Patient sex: M
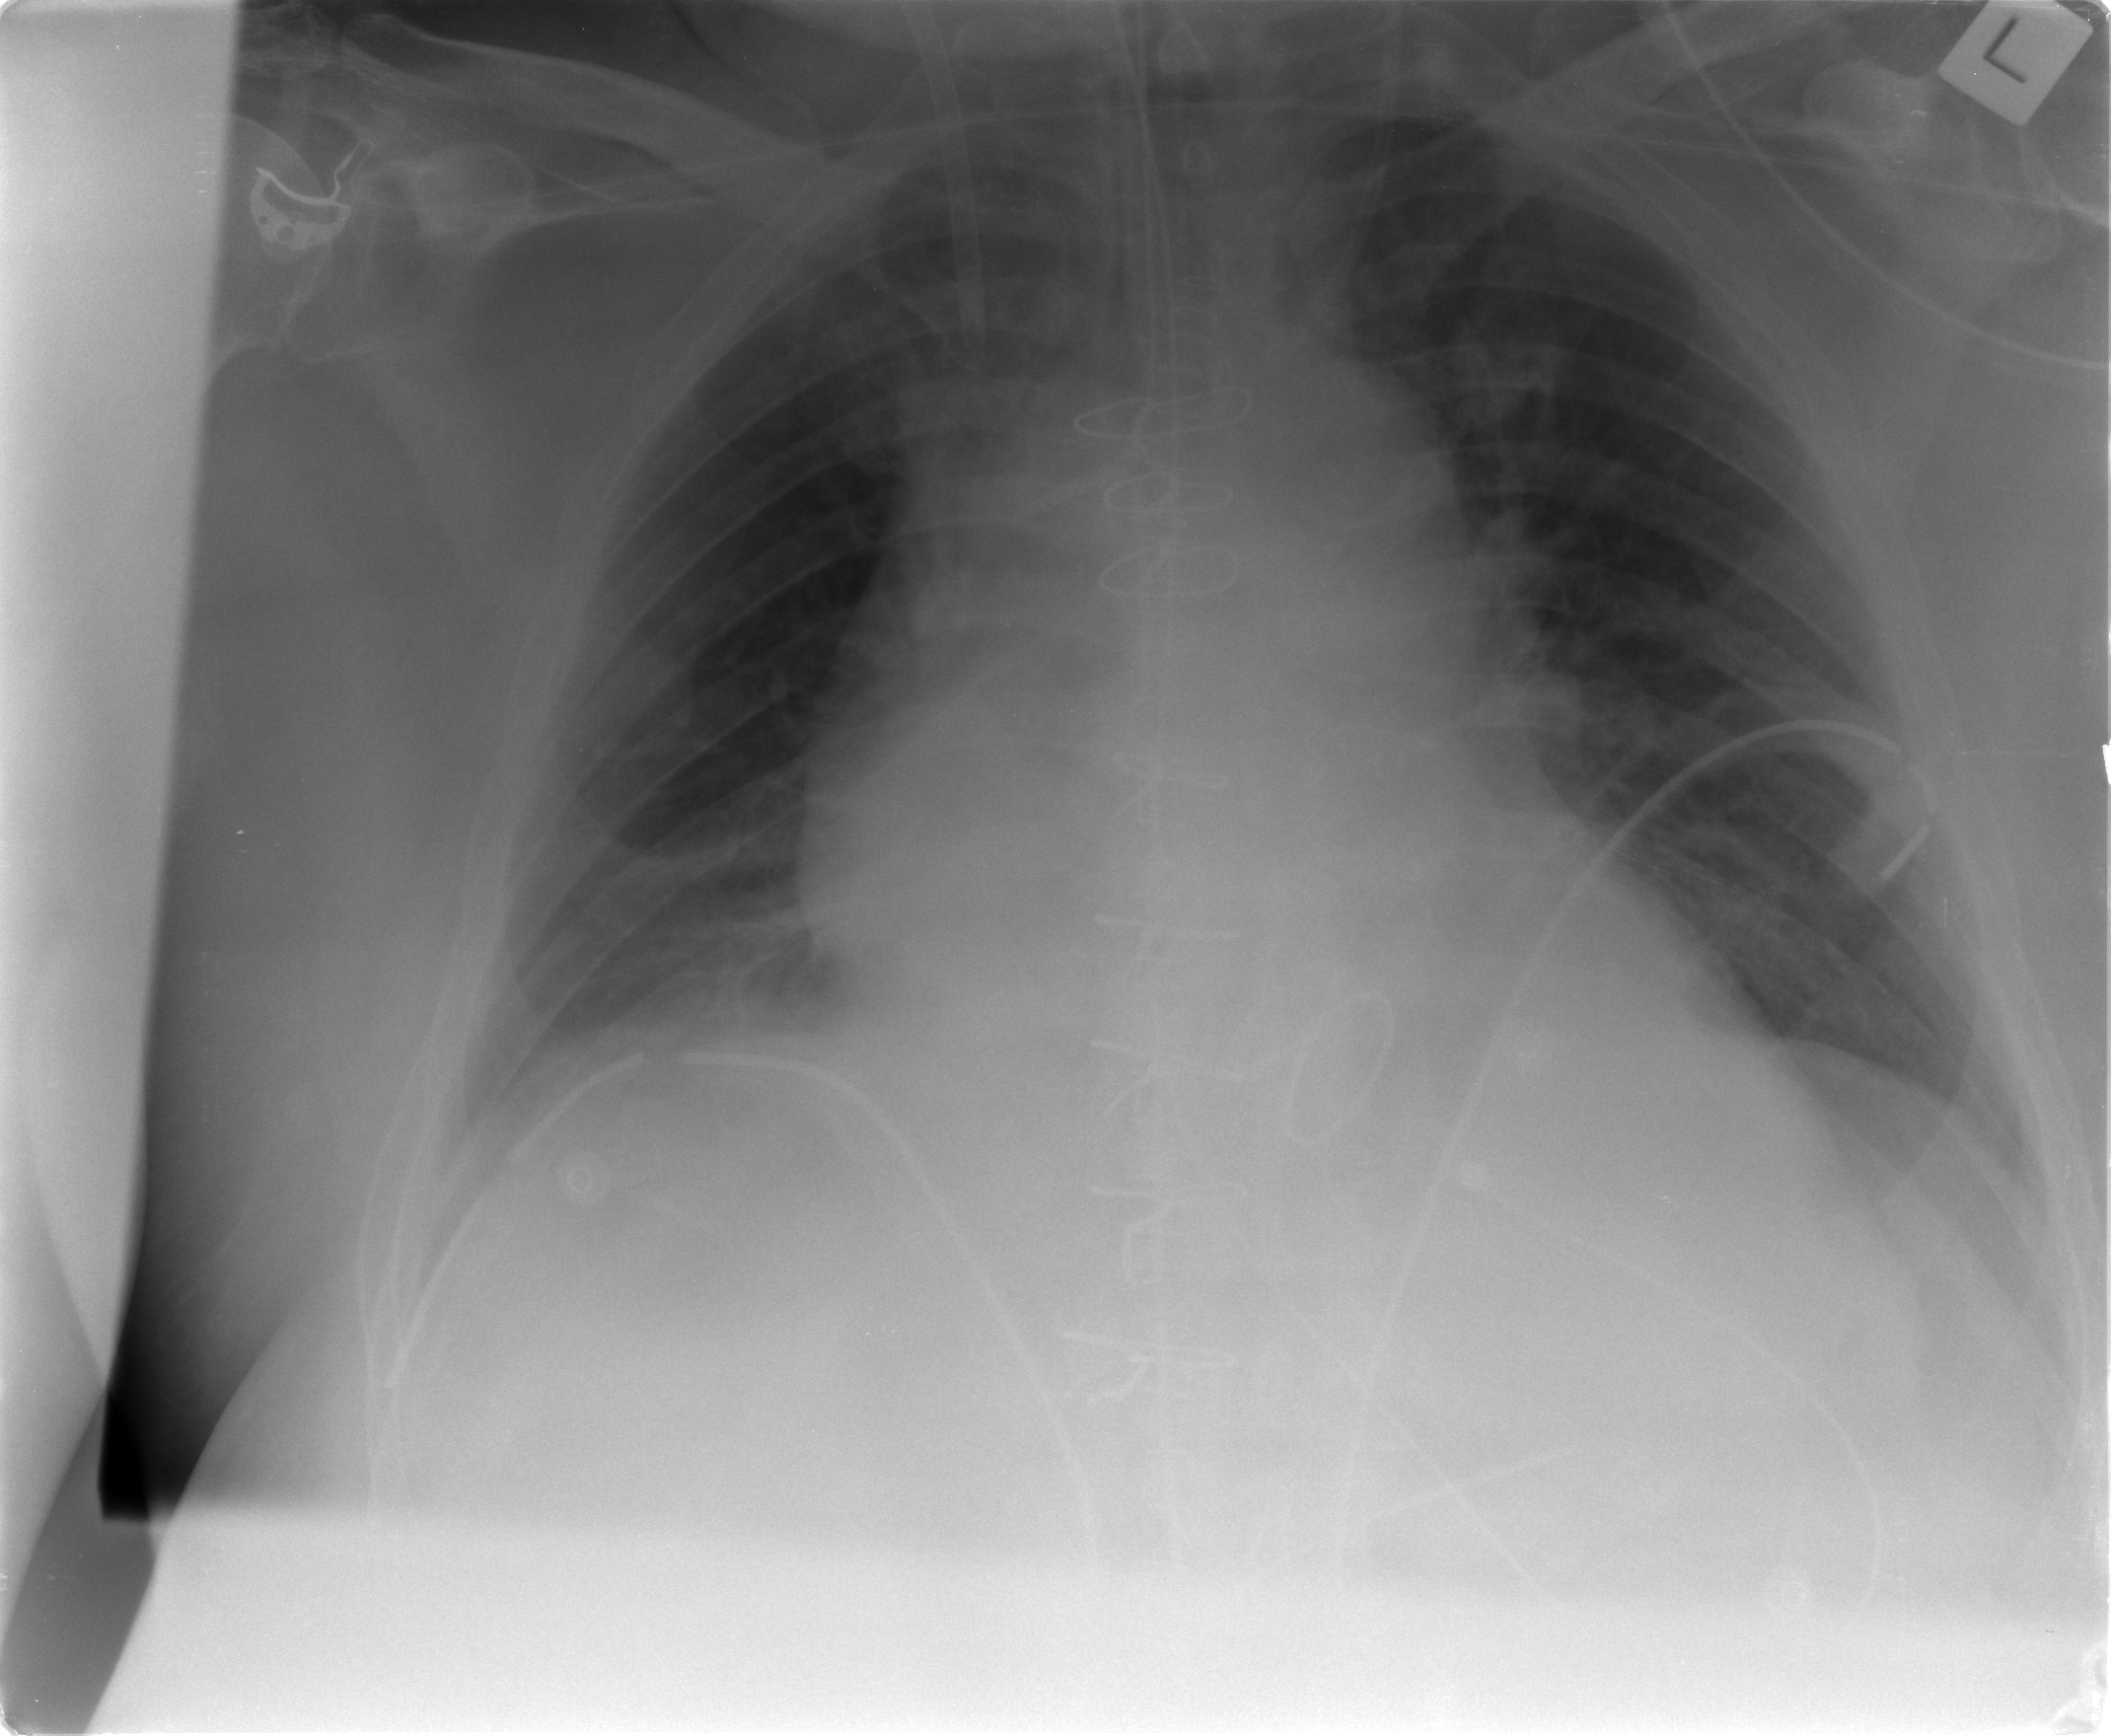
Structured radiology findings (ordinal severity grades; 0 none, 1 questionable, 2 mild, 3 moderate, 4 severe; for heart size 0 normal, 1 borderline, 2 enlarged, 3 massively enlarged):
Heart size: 2
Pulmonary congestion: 2
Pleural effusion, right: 1
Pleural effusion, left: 2
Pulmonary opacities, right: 0
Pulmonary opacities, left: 0
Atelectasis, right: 2
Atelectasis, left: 2